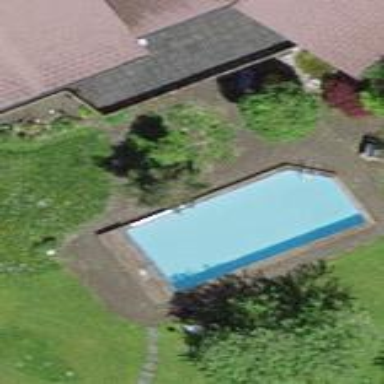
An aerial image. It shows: Swimming pool located in leisure land.